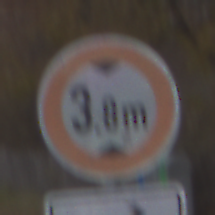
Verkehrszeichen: TatsaechlicheHoehe
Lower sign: RichtungsangabeDurchPfeile5
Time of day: MorningAfternoon
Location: Outdoor (Nature)
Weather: Overcast
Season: NotSpecified
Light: Natural